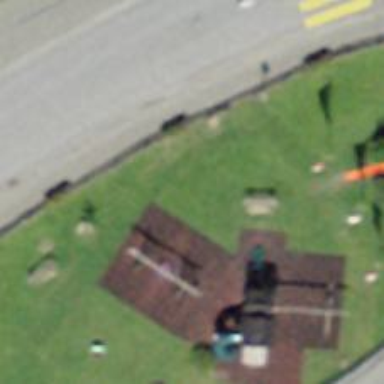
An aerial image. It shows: Playground area for leisure land.